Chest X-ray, PA view. Patient: 44 years old, sex M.
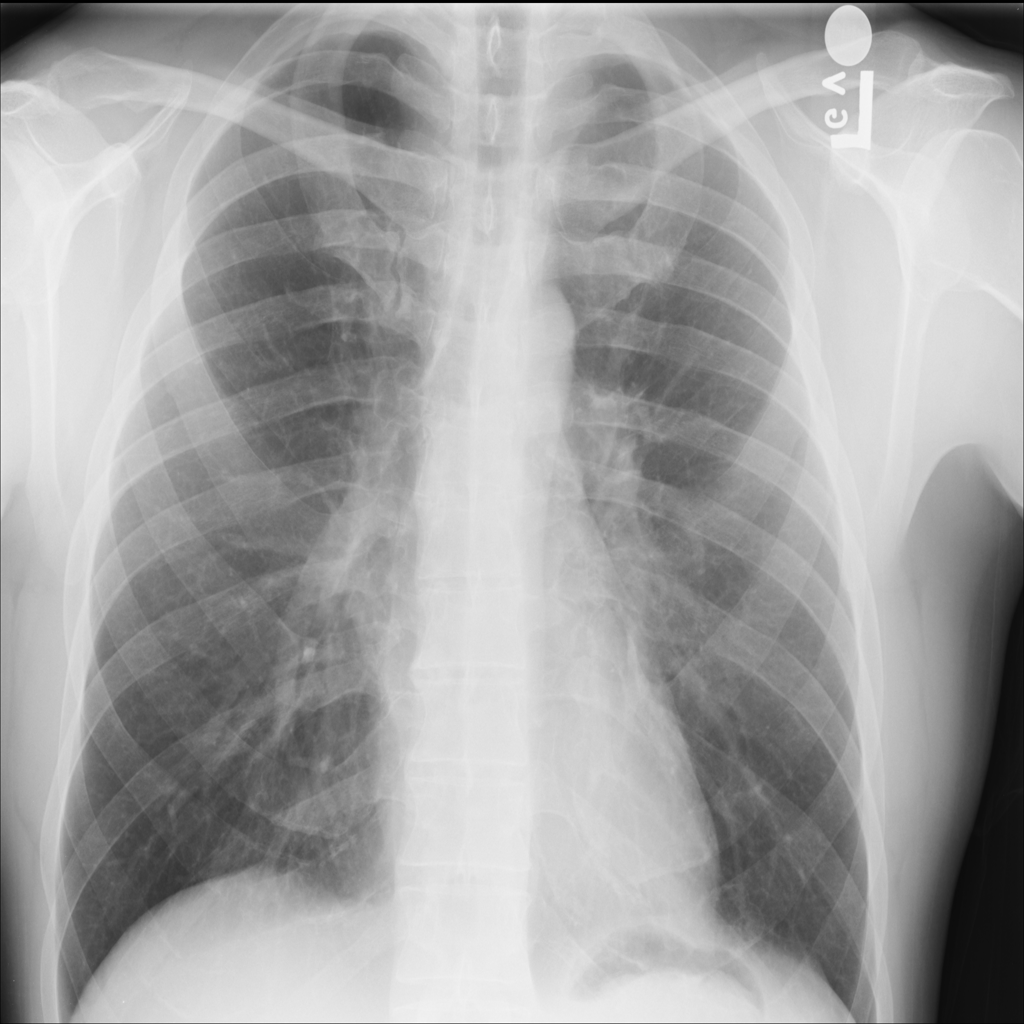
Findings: No Finding